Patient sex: M
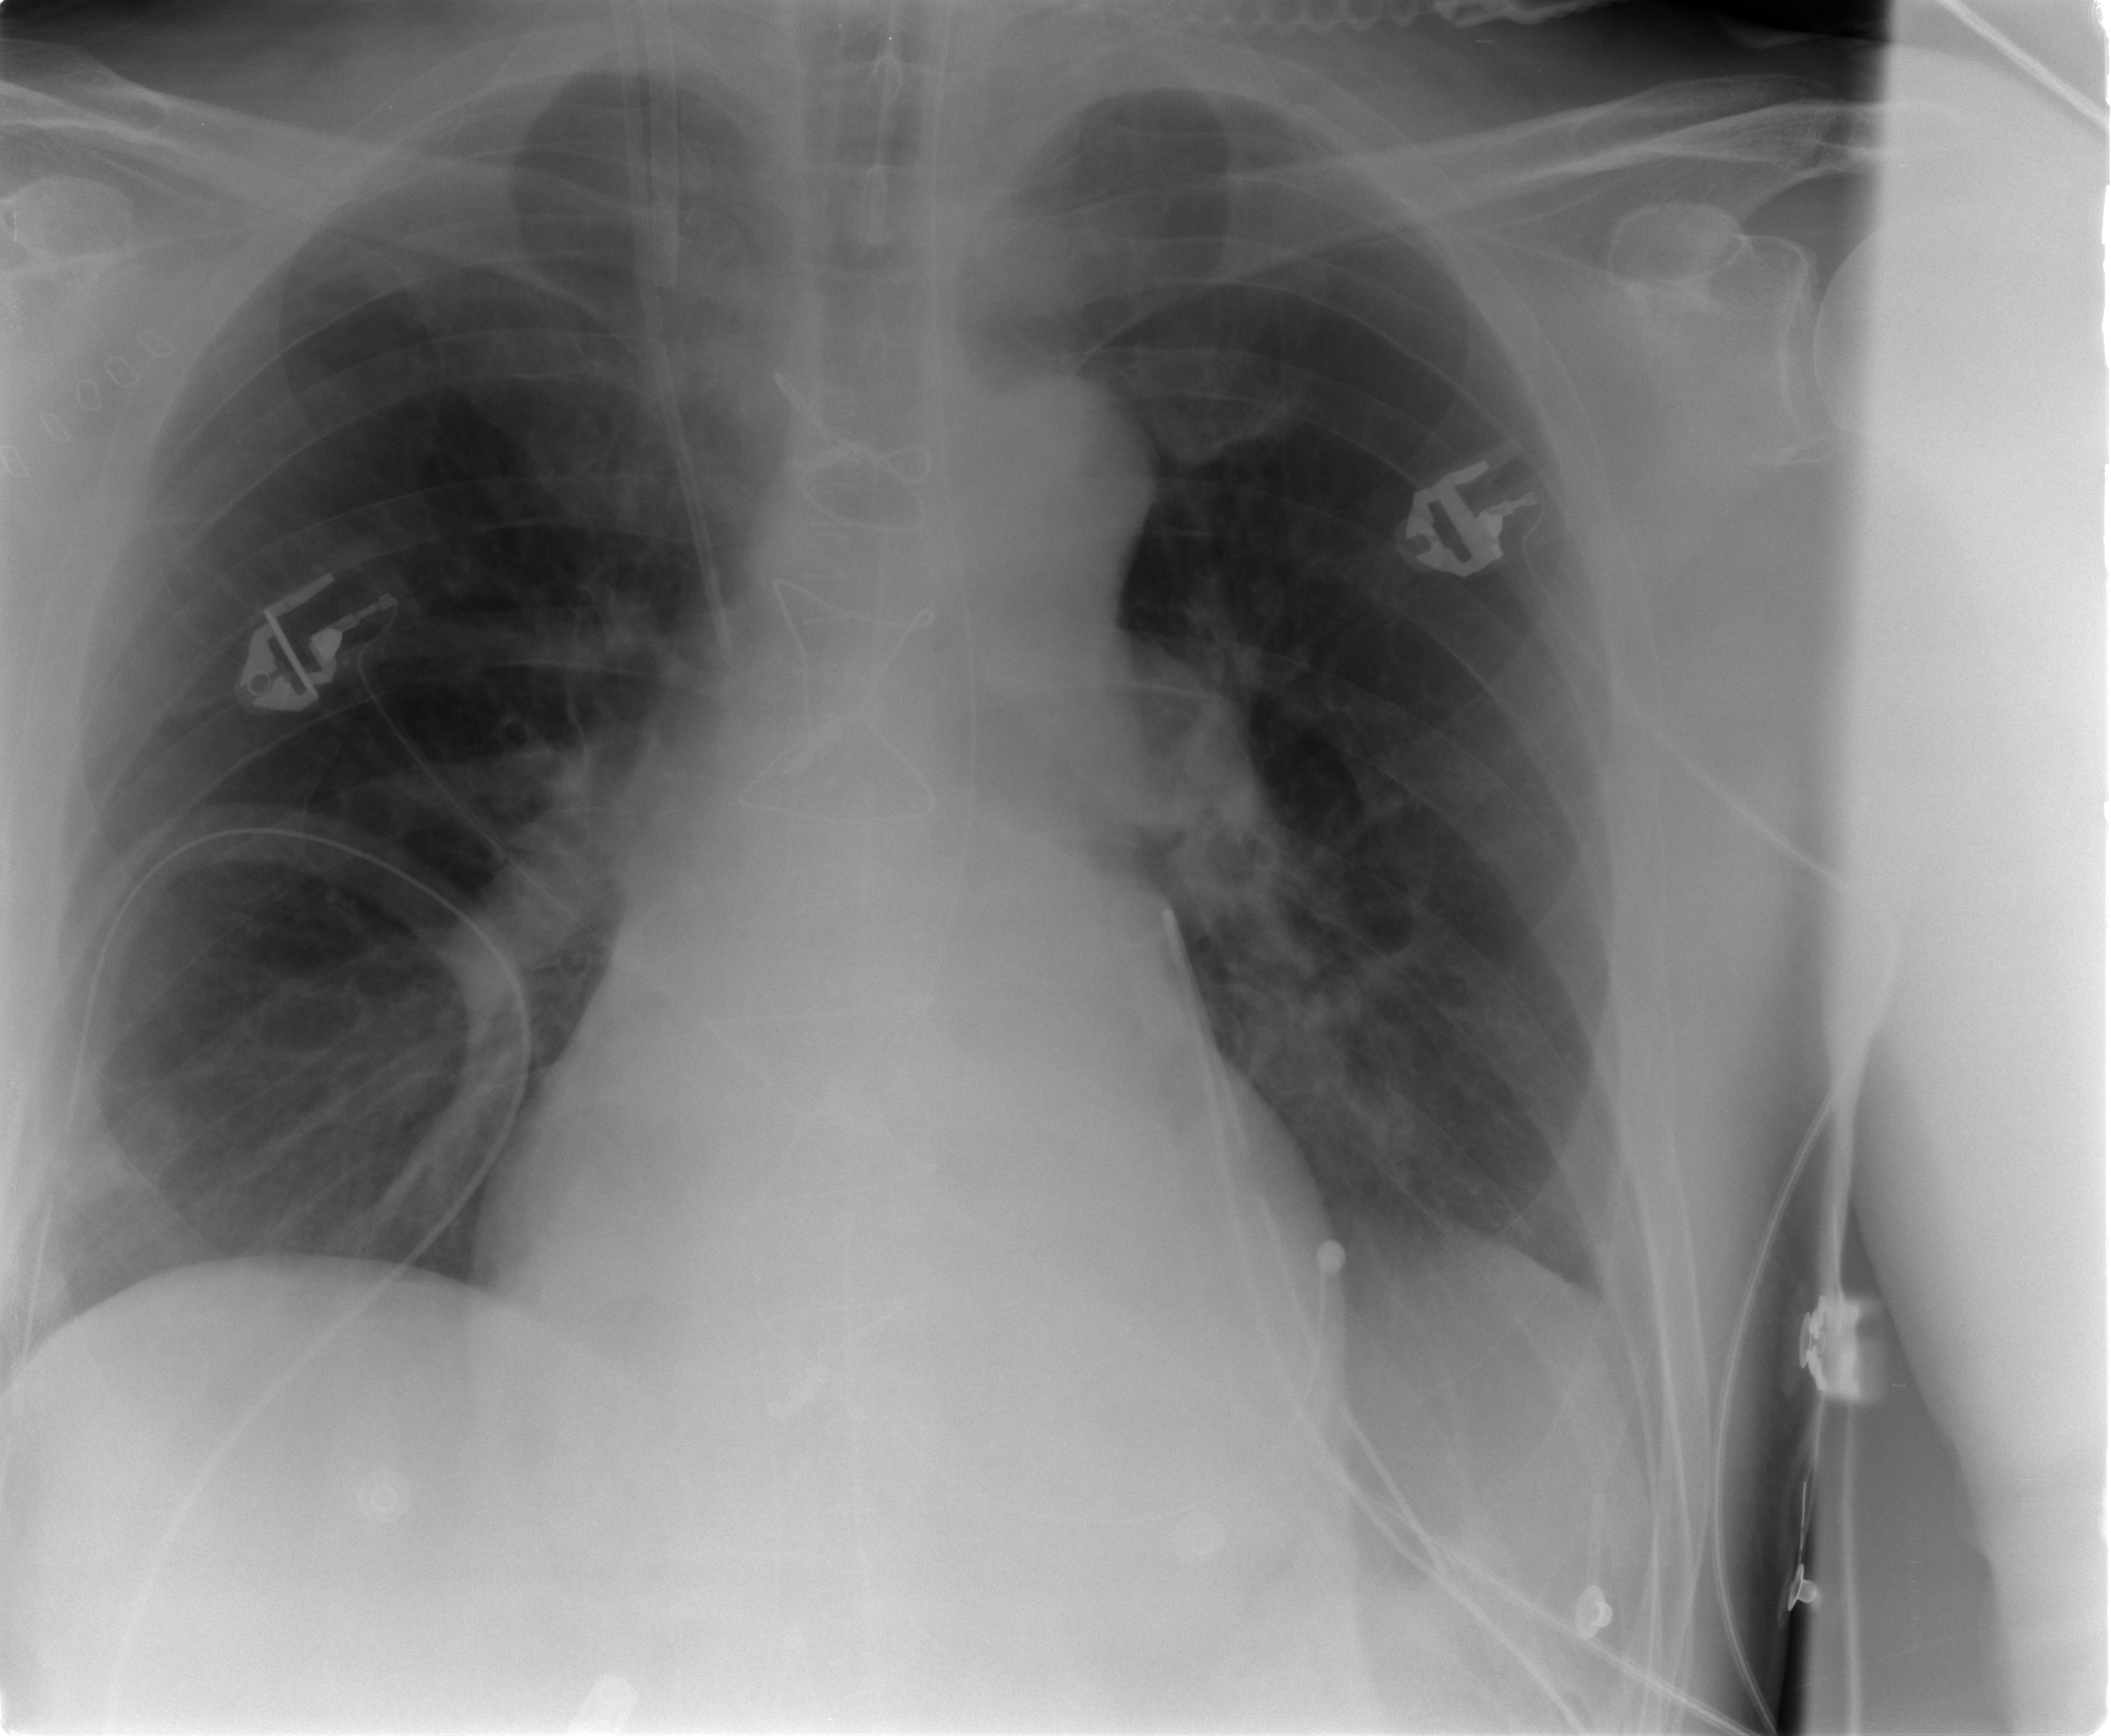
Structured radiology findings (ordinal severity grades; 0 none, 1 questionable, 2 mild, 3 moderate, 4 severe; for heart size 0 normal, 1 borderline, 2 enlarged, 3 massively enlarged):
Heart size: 2
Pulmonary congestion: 0
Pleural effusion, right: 0
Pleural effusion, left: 0
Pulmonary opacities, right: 0
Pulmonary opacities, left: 0
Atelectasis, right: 1
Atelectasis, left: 0